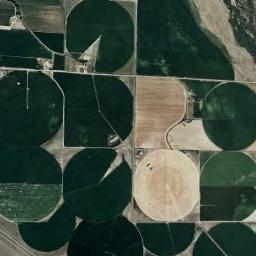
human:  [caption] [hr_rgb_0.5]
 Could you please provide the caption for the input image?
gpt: Some circular fields contain half a ring .

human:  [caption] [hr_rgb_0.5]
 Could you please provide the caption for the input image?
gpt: Several dark green circular farmlands and a khaki circular farmlands are neatly arranged on the ground .

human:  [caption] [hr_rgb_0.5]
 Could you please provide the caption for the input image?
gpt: A few green and tan mixed circular fields with full, Semi and semi-circle shapes .

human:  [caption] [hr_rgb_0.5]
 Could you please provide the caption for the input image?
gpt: Some green circle farmland are in the bare land .

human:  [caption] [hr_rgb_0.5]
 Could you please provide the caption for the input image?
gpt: There are some circular farmlands of different sizes and different colors .